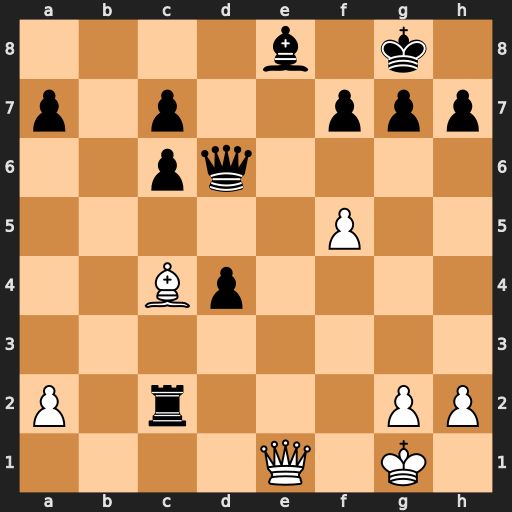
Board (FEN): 4b1k1/p1p2ppp/2pq4/5P2/2Bp4/8/P1r3PP/4Q1K1
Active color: w
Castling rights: -
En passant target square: -
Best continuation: Qxe8+ Qf8 Bxf7+ Kh8 Qxf8#